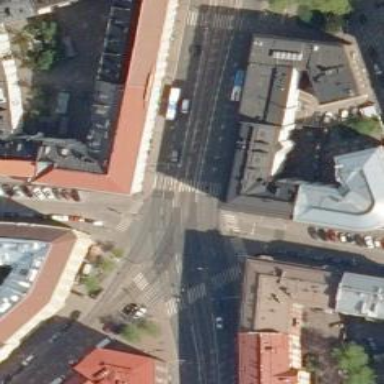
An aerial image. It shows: Tram railway with contact line for electrification. Physical markings segregate the tram track.